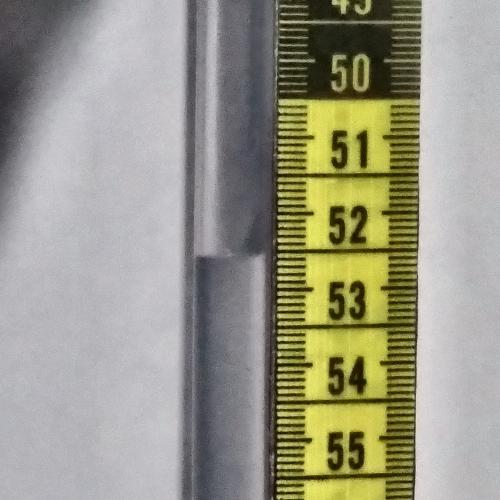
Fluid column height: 52.5 cm